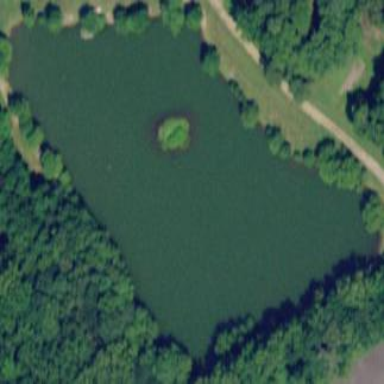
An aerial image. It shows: Beautiful lake surrounded by nature.